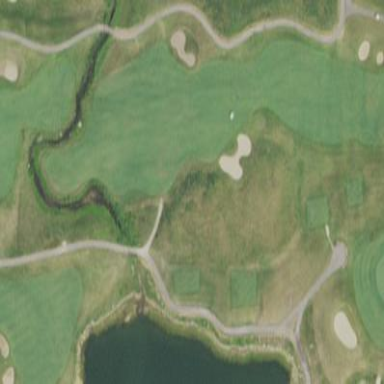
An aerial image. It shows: Grassy area designated as golf fairway.